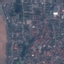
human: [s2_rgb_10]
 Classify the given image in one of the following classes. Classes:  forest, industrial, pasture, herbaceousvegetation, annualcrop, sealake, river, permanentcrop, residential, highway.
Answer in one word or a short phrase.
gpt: Residential